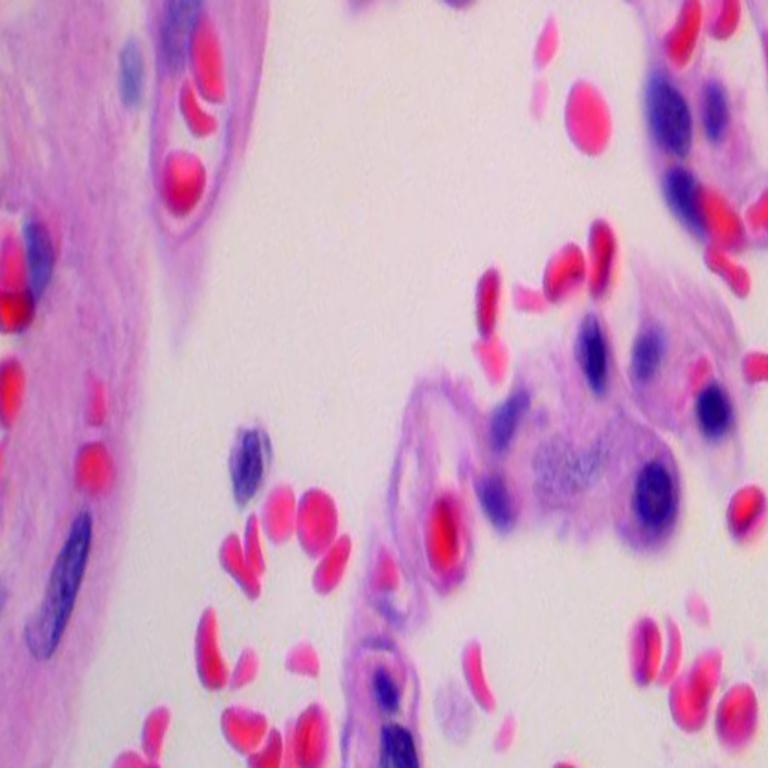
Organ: lung
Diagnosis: benign